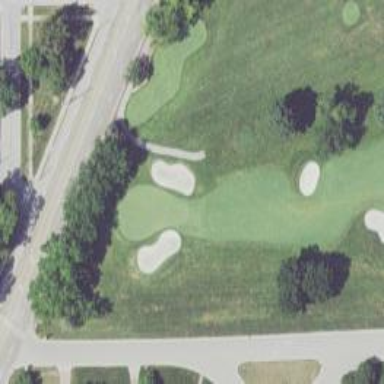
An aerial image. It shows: View of golf hole.